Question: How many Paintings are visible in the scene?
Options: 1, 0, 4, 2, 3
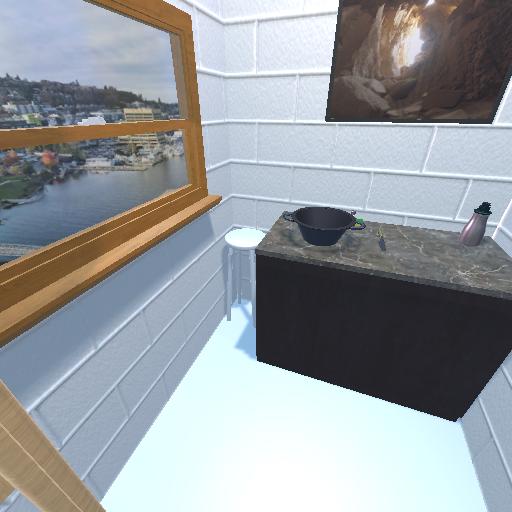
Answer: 1